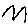
Label: zigzag